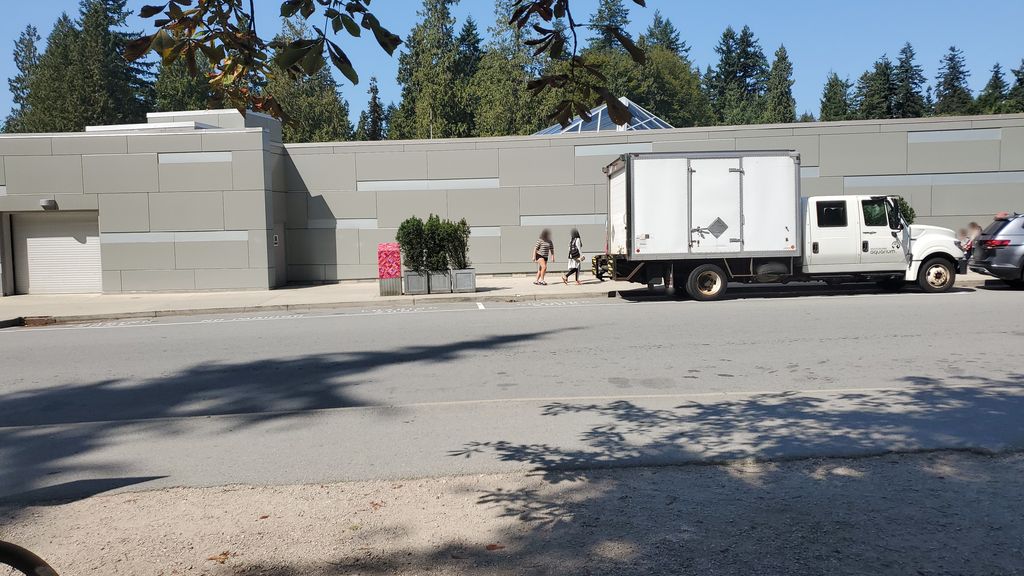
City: vancouver